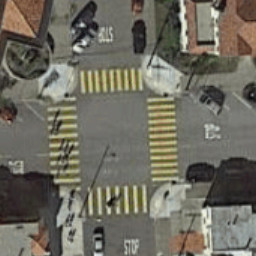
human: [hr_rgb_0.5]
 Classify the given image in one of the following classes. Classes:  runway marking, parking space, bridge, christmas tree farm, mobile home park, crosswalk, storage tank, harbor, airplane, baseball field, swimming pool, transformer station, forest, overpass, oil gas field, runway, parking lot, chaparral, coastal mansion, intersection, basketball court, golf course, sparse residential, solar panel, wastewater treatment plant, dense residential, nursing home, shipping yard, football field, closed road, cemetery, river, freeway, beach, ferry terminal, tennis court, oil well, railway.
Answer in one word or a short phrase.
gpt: crosswalk